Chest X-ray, AP view. Patient: 64 years old, sex F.
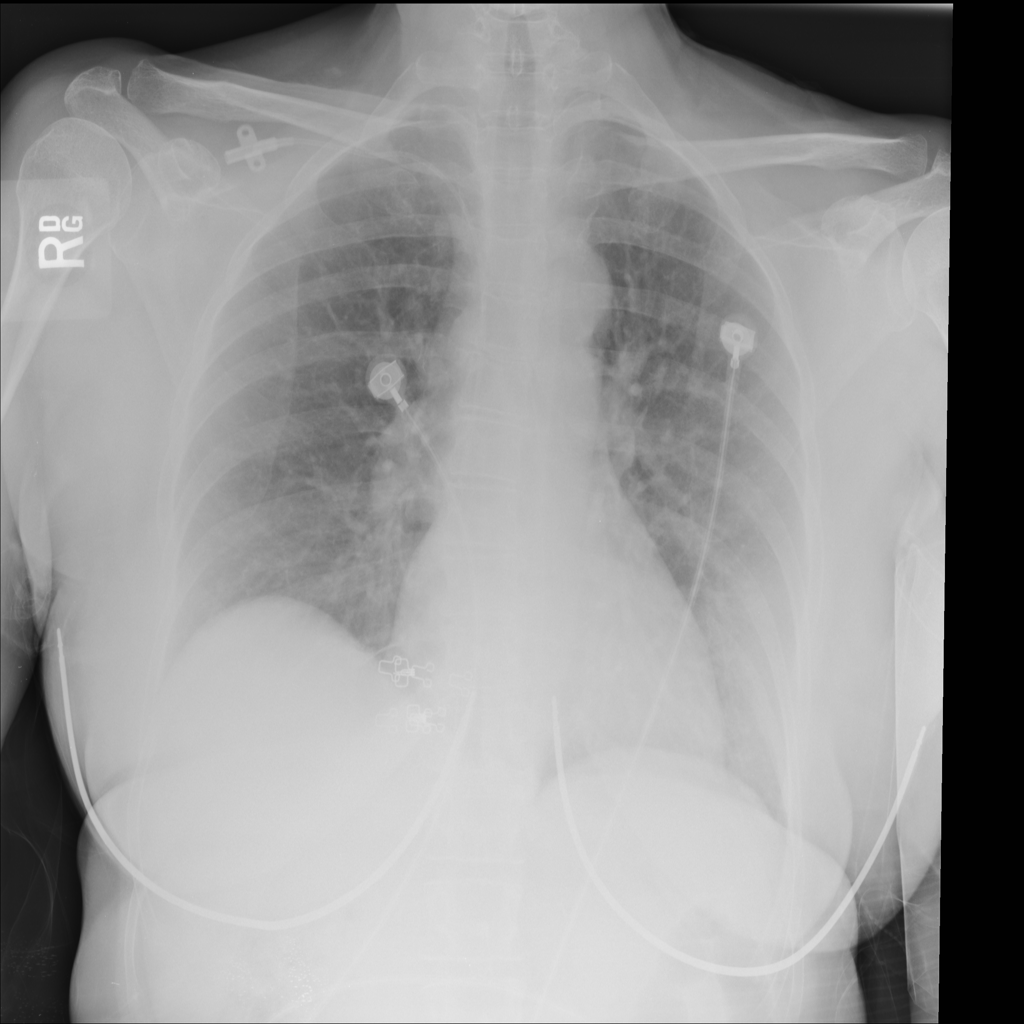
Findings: No Finding